Question: I have a scatter plot of data points, and I am able to use 'abline' to create the quadrant lines. Now I'm trying to color the points of those in quadrant 1 and quadrant 3. I am going to plot all the points first, and then plot only those in quadrant one in red, and those in quadrant three in blue. They will be superimposed on the old ones. However, I don't know how to plot points by quadrant. Thank you.
"write the R code to plot the points that are in the(Q1,Q1) quadrant of(waiting, eruption) in Red, AND the points that are in the(Q3,Q3) Quadrant of(waiting, eruption) in blue, everything else in black, use a 'pch=19' and 'cex=0.5'. (Hint, plot everything with 'pch=19, col="black"' first, then add the conditional points with the required colors, they will be superimposed on the old ones, whatever left stays in black)."
This is my foundation:
'''
plot(faithful$waiting, faithful$eruptions, pch=19, cex=0.5, col="black")
'''

I realize I somehow need to plot only those in quadrant 1 in a color and then plot those in quadrant 3 in another color, and run that code after my foundation. But I'm not sure how. Thanks.
The 'dput(faithful)' is:
'''
structure(list(eruptions = c(3.6, 1.8, 3.333, 2.283, 4.533, 2.883,
4.7, 3.6, 1.95, 4.35, 1.833, 3.917, 4.2, 1.75, 4.7, 2.167, 1.75,
4.8, 1.6, 4.25, 1.8, 1.75, 3.45, 3.067, 4.533, 3.6, 1.967, 4.083,
3.85, 4.433, 4.3, 4.467, 3.367, 4.033, 3.833, 2.017, 1.867, 4.833,
1.833, 4.783, 4.35, 1.883, 4.567, 1.75, 4.533, 3.317, 3.833,
2.1, 4.633, 2, 4.8, 4.716, 1.833, 4.833, 1.733, 4.883, 3.717,
1.667, 4.567, 4.317, 2.233, 4.5, 1.75, 4.8, 1.817, 4.4, 4.167,
4.7, 2.067, 4.7, 4.033, 1.967, 4.5, 4, 1.983, 5.067, 2.017, 4.567,
3.883, 3.6, 4.133, 4.333, 4.1, 2.633, 4.067, 4.933, 3.95, 4.517,
2.167, 4, 2.2, 4.333, 1.867, 4.817, 1.833, 4.3, 4.667, 3.75,
1.867, 4.9, 2.483, 4.367, 2.1, 4.5, 4.05, 1.867, 4.7, 1.783,
4.85, 3.683, 4.733, 2.3, 4.9, 4.417, 1.7, 4.633, 2.317, 4.6,
1.817, 4.417, 2.617, 4.067, 4.25, 1.967, 4.6, 3.767, 1.917, 4.5,
2.267, 4.65, 1.867, 4.167, 2.8, 4.333, 1.833, 4.383, 1.883, 4.933,
2.033, 3.733, 4.233, 2.233, 4.533, 4.817, 4.333, 1.983, 4.633,
2.017, 5.1, 1.8, 5.033, 4, 2.4, 4.6, 3.567, 4, 4.5, 4.083, 1.8,
3.967, 2.2, 4.15, 2, 3.833, 3.5, 4.583, 2.367, 5, 1.933, 4.617,
1.917, 2.083, 4.583, 3.333, 4.167, 4.333, 4.5, 2.417, 4, 4.167,
1.883, 4.583, 4.25, 3.767, 2.033, 4.433, 4.083, 1.833, 4.417,
2.183, 4.8, 1.833, 4.8, 4.1, 3.966, 4.233, 3.5, 4.366, 2.25,
4.667, 2.1, 4.35, 4.133, 1.867, 4.6, 1.783, 4.367, 3.85, 1.933,
4.5, 2.383, 4.7, 1.867, 3.833, 3.417, 4.233, 2.4, 4.8, 2, 4.15,
1.867, 4.267, 1.75, 4.483, 4, 4.117, 4.083, 4.267, 3.917, 4.55,
4.083, 2.417, 4.183, 2.217, 4.45, 1.883, 1.85, 4.283, 3.95, 2.333,
4.15, 2.35, 4.933, 2.9, 4.583, 3.833, 2.083, 4.367, 2.133, 4.35,
2.2, 4.45, 3.567, 4.5, 4.15, 3.817, 3.917, 4.45, 2, 4.283, 4.767,
4.533, 1.85, 4.25, 1.983, 2.25, 4.75, 4.117, 2.15, 4.417, 1.817,
4.467), waiting = c(79, 54, 74, 62, 85, 55, 88, 85, 51, 85, 54,
84, 78, 47, 83, 52, 62, 84, 52, 79, 51, 47, 78, 69, 74, 83, 55,
76, 78, 79, 73, 77, 66, 80, 74, 52, 48, 80, 59, 90, 80, 58, 84,
58, 73, 83, 64, 53, 82, 59, 75, 90, 54, 80, 54, 83, 71, 64, 77,
81, 59, 84, 48, 82, 60, 92, 78, 78, 65, 73, 82, 56, 79, 71, 62,
76, 60, 78, 76, 83, 75, 82, 70, 65, 73, 88, 76, 80, 48, 86, 60,
90, 50, 78, 63, 72, 84, 75, 51, 82, 62, 88, 49, 83, 81, 47, 84,
52, 86, 81, 75, 59, 89, 79, 59, 81, 50, 85, 59, 87, 53, 69, 77,
56, 88, 81, 45, 82, 55, 90, 45, 83, 56, 89, 46, 82, 51, 86, 53,
79, 81, 60, 82, 77, 76, 59, 80, 49, 96, 53, 77, 77, 65, 81, 71,
70, 81, 93, 53, 89, 45, 86, 58, 78, 66, 76, 63, 88, 52, 93, 49,
57, 77, 68, 81, 81, 73, 50, 85, 74, 55, 77, 83, 83, 51, 78, 84,
46, 83, 55, 81, 57, 76, 84, 77, 81, 87, 77, 51, 78, 60, 82, 91,
53, 78, 46, 77, 84, 49, 83, 71, 80, 49, 75, 64, 76, 53, 94, 55,
76, 50, 82, 54, 75, 78, 79, 78, 78, 70, 79, 70, 54, 86, 50, 90,
54, 54, 77, 79, 64, 75, 47, 86, 63, 85, 82, 57, 82, 67, 74, 54,
83, 73, 73, 88, 80, 71, 83, 56, 79, 78, 84, 58, 83, 43, 60, 75,
81, 46, 90, 46, 74)), row.names = c(NA, 272L), class = "data.frame")
'''
And how I defined my quadrants:
'''
plot(faithful$waiting, faithful$eruptions, pch=19, cex=0.5, col="green")
abline(v=quantile(faithful$waiting, 0.75), col="red")
abline(h=quantile(faithful$eruptions,0.75),col="red")
abline(v=quantile(faithful$waiting, 0.25), col="red")
abline(h=quantile(faithful$eruptions,0.25),col="red")
mtext("Q1", side=1, at=quantile(faithful$waiting, 0.25), col="red")
mtext("Q1", side=2, at=quantile(faithful$eruptions, 0.25), col="red")
mtext("Q3", side=2, at=quantile(faithful$eruptions, 0.75), col="red")
mtext("Q3", side=1, at=quantile(faithful$waiting, 0.75), col="red")
'''
What I've been trying, when using a grouping:
'''
faithful$color<- 'black'
q1<-quantile(faithful$waiting, 0.25) #how do I assign the quantiles
q3<-quantile(faithful$waiting, 0.75)
faithful$color[faithful$waiting ]="red" #how do I then assign the quantiles a color
faithful$color[faithful$waiting ]="blue"
'''
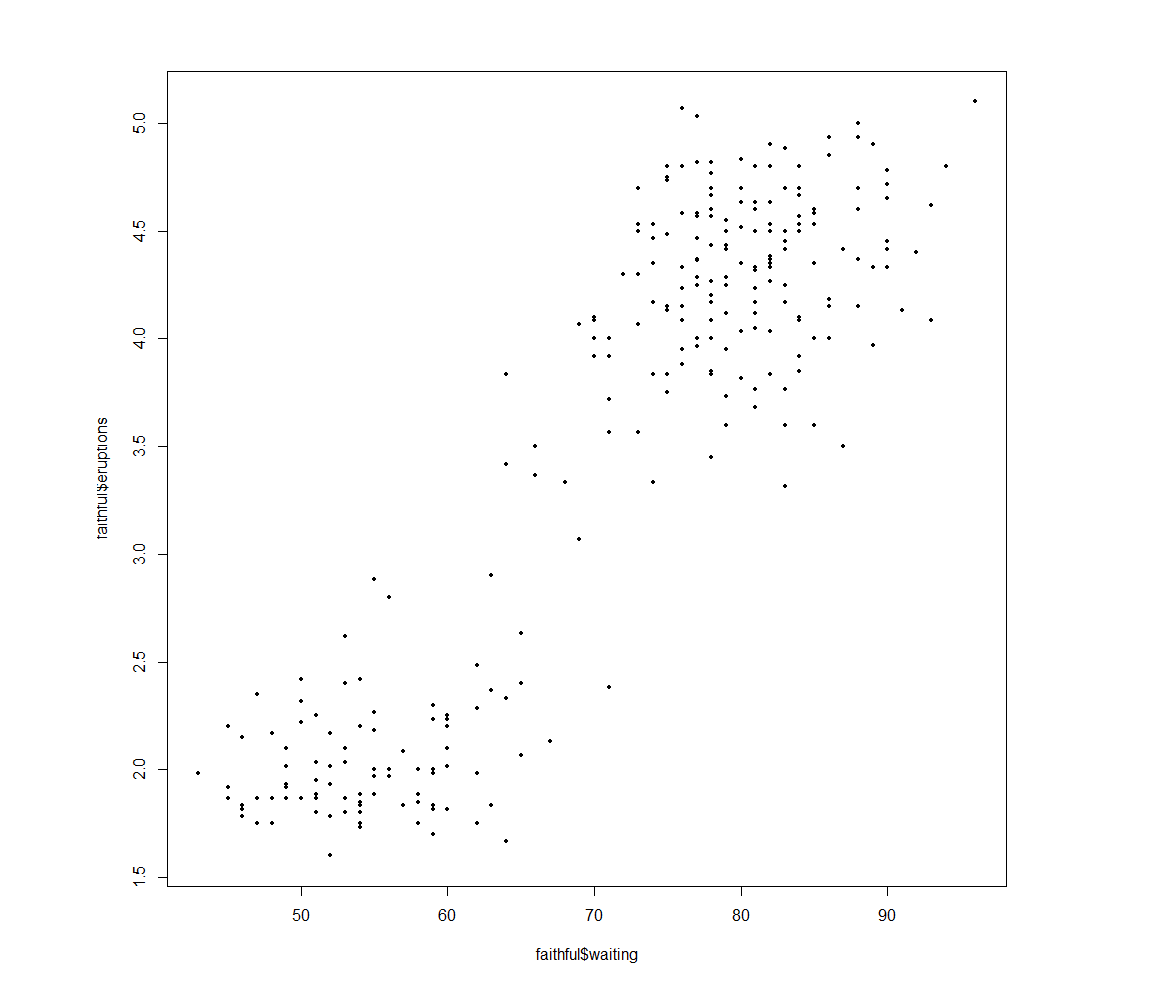
Answer: We can 'cut' both variables into quantiles and 'paste' the levels together to obtain a group for each quadrant.
'''
faithful <- within(faithful, {
e.qtl <- as.integer(cut(faithful$eruptions,
quantile(faithful$eruptions, c(0, .25, .75, 1)),
include.lowest=TRUE))
w.qtl <- as.integer(cut(faithful$waiting,
quantile(faithful$waiting, c(0, .25, .75, 1)),
include.lowest=TRUE))
qtl <- as.integer(as.factor(with(faithful,
paste0(e.qtl, w.qtl))))
})
'''
Then we can easily plot the data assigning 'col'or for each group.
'''
colors <- rainbow(length(unique(faithful$qtl))) # create colors
# plot
plot(faithful$waiting, faithful$eruptions, type="n") # empty plot here
with(faithful, points(waiting, eruptions, col=colors[qtl], pch=19, cex=0.5))
'''
After that add your 'abline's and 'mtext'.
'''
abline(v=quantile(faithful$waiting, 0.75), col="red")
abline(h=quantile(faithful$eruptions, 0.75),col="red")
abline(v=quantile(faithful$waiting, 0.25), col="red")
abline(h=quantile(faithful$eruptions, 0.25),col="red")
mtext("Q1", side=1, at=quantile(faithful$waiting, 0.25), col="red")
mtext("Q1", side=2, at=quantile(faithful$eruptions, 0.25), col="red")
mtext("Q3", side=2, at=quantile(faithful$eruptions, 0.75), col="red")
mtext("Q3", side=1, at=quantile(faithful$waiting, 0.75), col="red")
'''
### Result
<URL>